Interaction volume radius: 10 \u00c5
Interaction volume height: 15 \u00c5
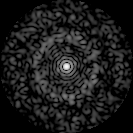
Disorder parameter: 0.8501